Question: For an assignment I am developing an application that need to perform insertions in a MySQL database.
I am using JDBC but the hosting services I have don't provide support for JDBC.
What can I do? Is this method too old? Can you suggest me any alternative to basically insert from a Java application into a remote MySQL database?
:
I wonder why people spend time editing old questions in a useless way... do you really care if I write mysql or MySQL? Does not make sense to me, you could spend your time actually answering the question...
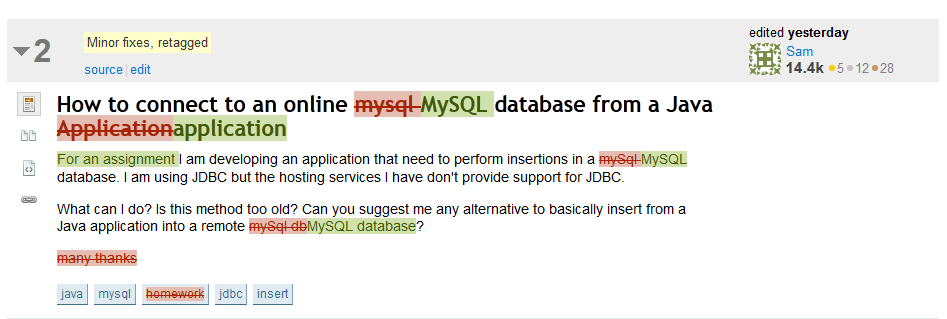
Answer: No, it's not old, in order to connect to a database using java you need to have JDBC! start a simple JSP proof-of-concept in order to do that and probably you'll see it working. I don't think there's a host without JDBC support. Anyways, here is a really simple / insecure / old fashioned JDBC example:
'''
<%@page import="java.sql.*"%>
<%
try {
String name=request.getParameter("name");
String address=request.getParameter("address");
Class.forName("com.mysql.jdbc.Driver");
Connection con = DriverManager.getConnection("jdbc:mysql://localhost:3306/yourdb", youruser, yourpassword);
Statement st=cn.createStatement();
int i = st.executeUpdate("insert into user(name,address) values('"+name+"','"+address+"')");
out.println("Data is inserted successfully");
st.close();
cn.close();
} catch (Exception e) {
out.println(e.getMessage());
}
%>
'''
EDIT: Please not that this is proof-of-concept, this code is vulnerable to SQL injection and/or needs to be improved.